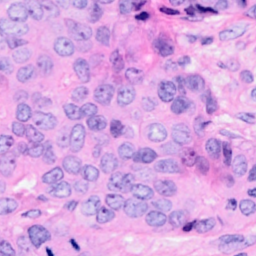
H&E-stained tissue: Breast